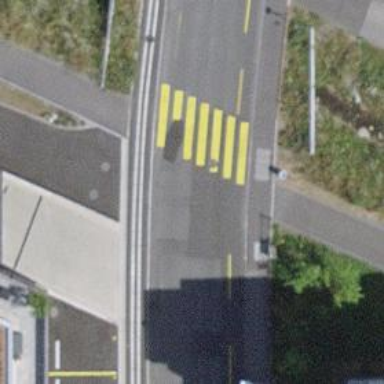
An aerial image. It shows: Uncontrolled zebra crossing on the road.